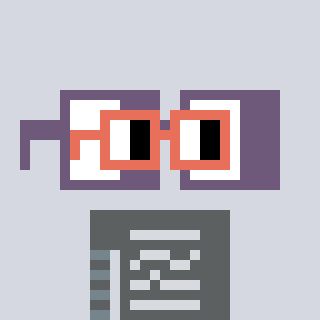
a pixel art character with square orange glasses, a glasses-shaped head and a bluegrey-colored body on a cool background